Question: I'm developing a module for node.js. For development I'm using "npm link" which basically creates a sym link on the drive (I'm running Ubuntu) to the development location of this module.
When I use require to load a module that the parent application has in it's node_modules folder it is not getting loaded. I instead get a "cannot find module x". I set the environment variable NODE_DEBUG to module and found that it is looking "up" only from the physical location on the drive, not from inside the project.
Does anyone have a suggestion for how I fix this? My current solution is to now unfortunately physically copy the module code into my test project as part of the startup script which is not cool!
Personally I think this might be a bug, but I wasn't sure if it was behaving as expected and I was just doing it wrong.

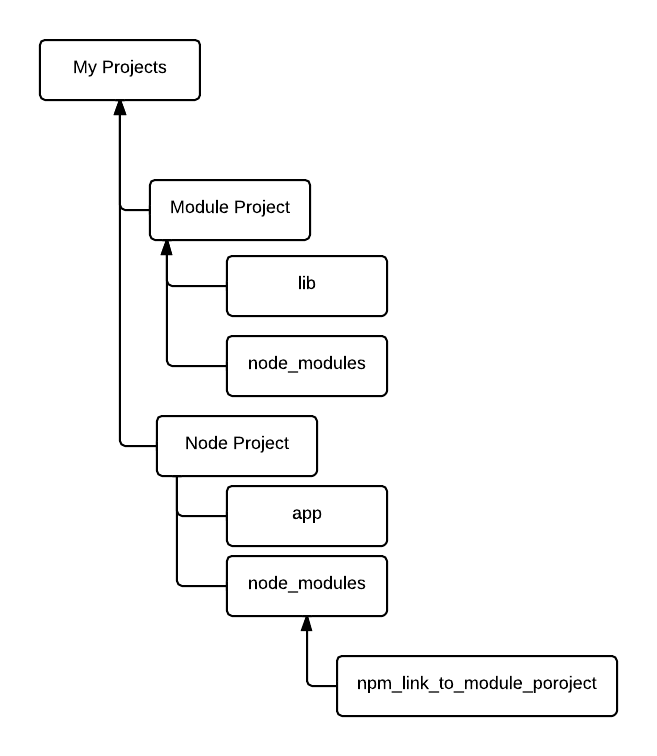
Answer: I can understand how you think that it's "contextually where the module exists", but unfortunately 'npm link <module>' just creates a normal symlink under 'node_modules'. From the context of the linked module, it is not aware (and couldn't reasonably know) that it is symlinked to from other directories.
The require behaviour is complex, but essentially it looks up through the parent directories for node_modules directories, which is correct behaviour. The problem you have is the general problem of peer dependencies, which there are a few solutions for. Rather than linking to 'Module Project', you could put all of your projects inside a 'node_modules' directory

'Node Project' can just require from 'Module Project', and likewise, 'Module Project' can require from 'Node Project'. If they both require from each other then there could be big problems with circular dependencies, so watch out for that.
It might be helpful if you explain exactly what the linked 'Module Project' is looking for.